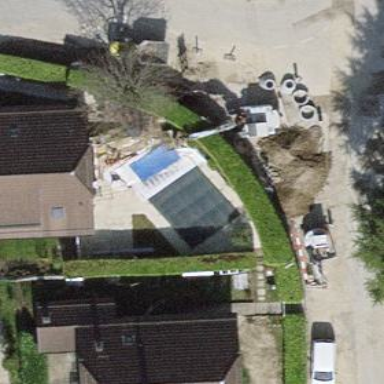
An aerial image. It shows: Swimming pool located in leisure land.